Aerial crown-view tile of a tropical tree (Barro Colorado Island, Panama), acquired 20241216:
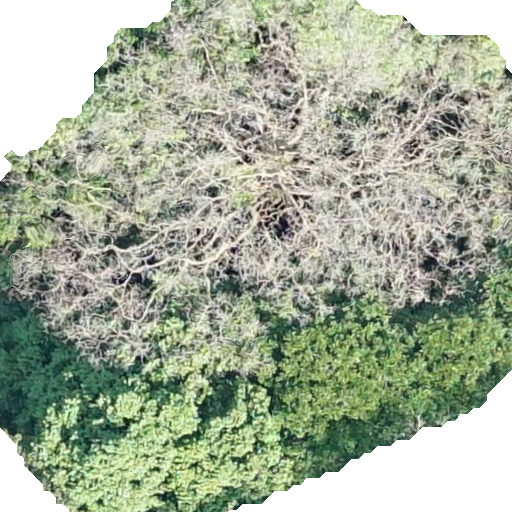
Species: Terminalia oblonga
GBIF accepted scientific name: Terminalia oblonga
Crown area: 340.511 m²